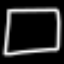
Label: square